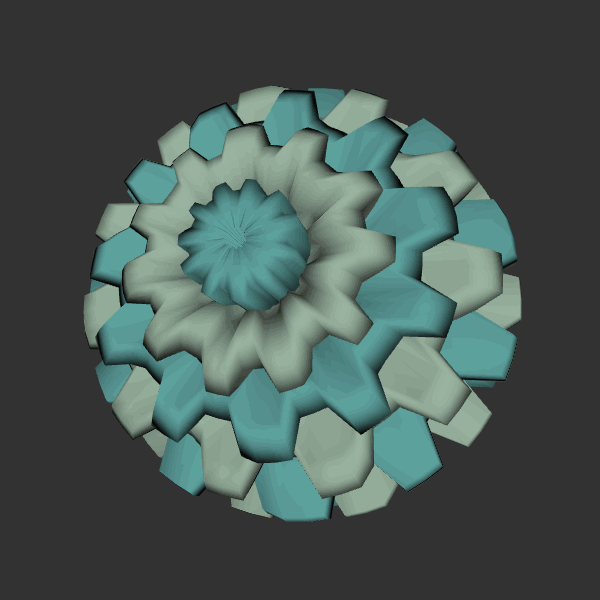
Background: dark